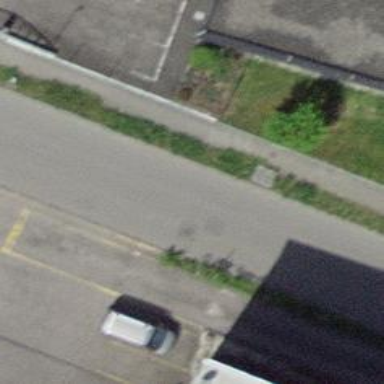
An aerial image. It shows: Bus stop equipped with public transport stop position.